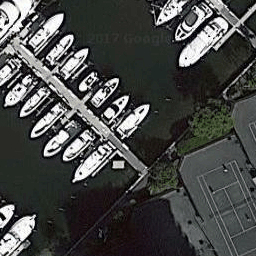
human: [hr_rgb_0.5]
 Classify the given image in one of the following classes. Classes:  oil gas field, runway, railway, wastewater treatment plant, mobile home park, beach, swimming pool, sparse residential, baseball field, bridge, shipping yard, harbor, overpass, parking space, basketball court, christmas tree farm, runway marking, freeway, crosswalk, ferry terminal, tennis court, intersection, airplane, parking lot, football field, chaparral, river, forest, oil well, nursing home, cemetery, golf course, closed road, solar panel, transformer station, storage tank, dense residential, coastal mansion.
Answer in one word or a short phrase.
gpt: harbor